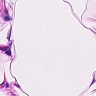
Metastatic tissue present: no